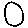
Label: moon